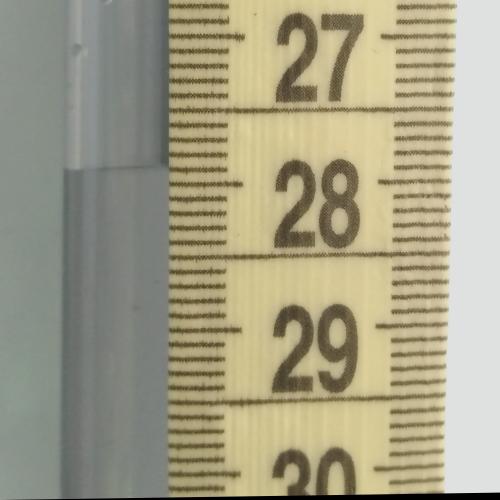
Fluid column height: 27.9 cm